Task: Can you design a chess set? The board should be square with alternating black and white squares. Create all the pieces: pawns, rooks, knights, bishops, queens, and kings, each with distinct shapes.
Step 2029:
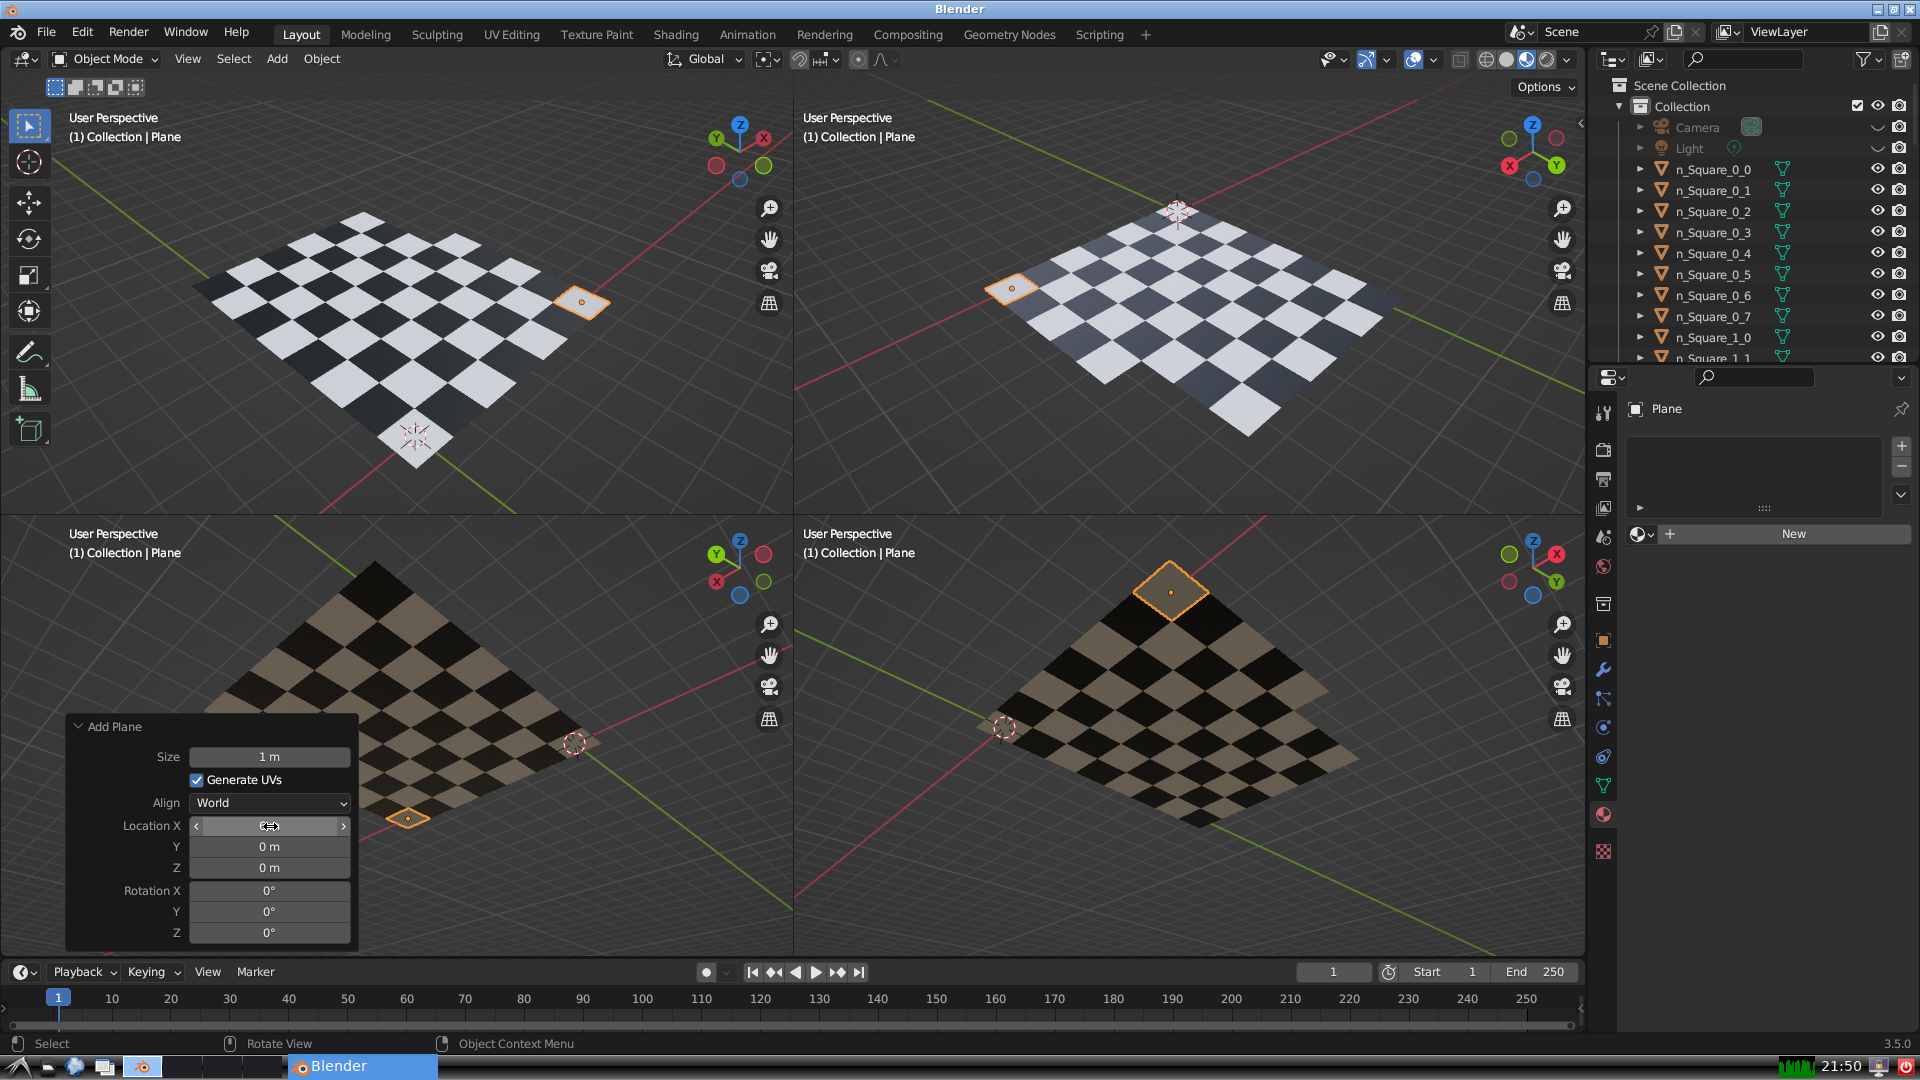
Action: {"mouse_move": [270, 846]}